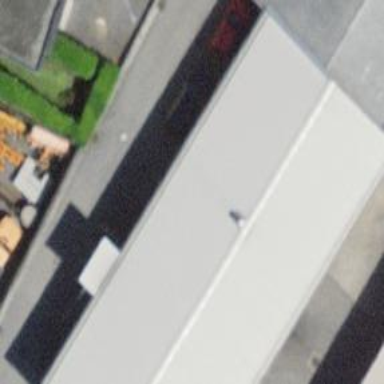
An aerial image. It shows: Industrial building.